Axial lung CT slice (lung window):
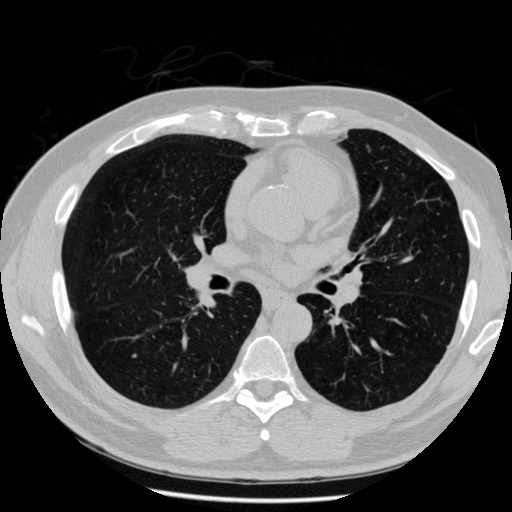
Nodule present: no